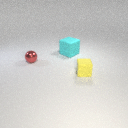
small yellow rubber cube to the right of small red metal sphere